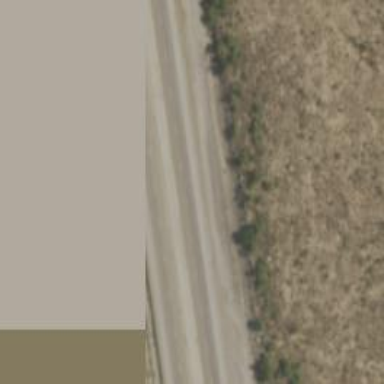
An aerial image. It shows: Primary highway.